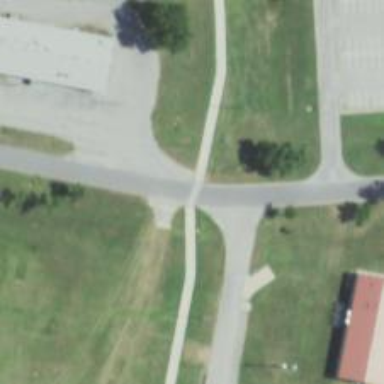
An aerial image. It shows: Uncontrolled road crossing.